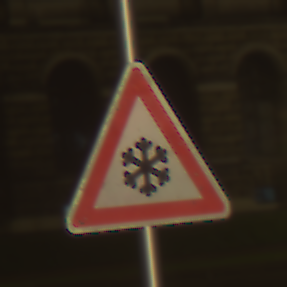
Verkehrszeichen: SchneeOderEisglaette
Umgebung: Outdoor, Urban
Tageszeit: Night
Wetter: Overcast
Licht: Artificial
Jahreszeit: NotSpecified
Kontrast: HighContrast